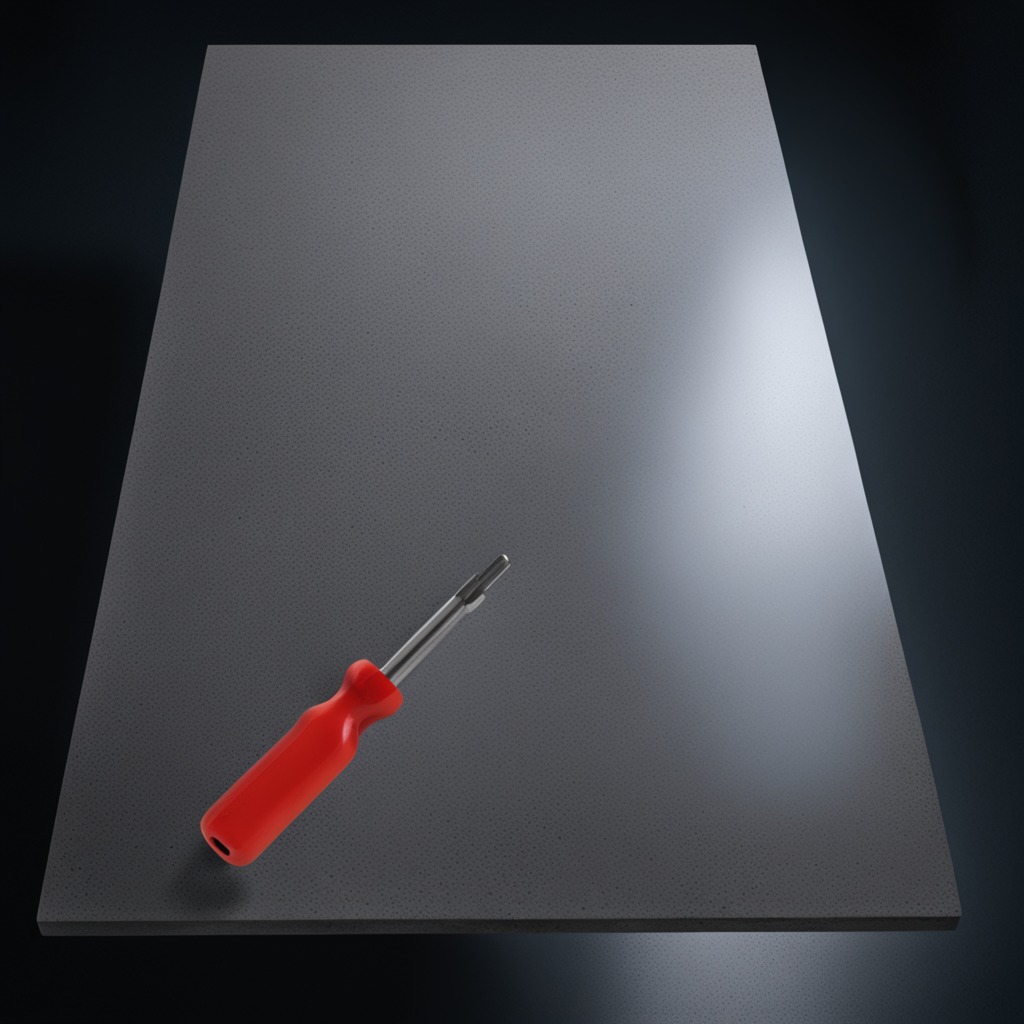
A screwdriver lying on a clean granite table inside a workshop at night dim ambient light soft shadows worn but